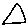
Label: triangle